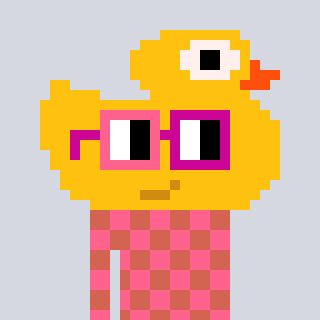
a pixel art character with square pink and red glasses, a ducky-shaped head and a peachy-colored body on a cool background